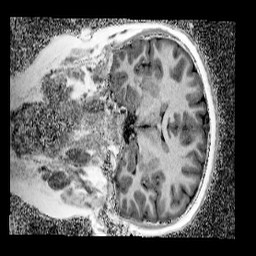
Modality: UNIT1_denoised
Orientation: coronal
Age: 10
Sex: male
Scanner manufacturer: siemens
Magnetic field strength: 3 T
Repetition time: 4 s
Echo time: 0.00299 s